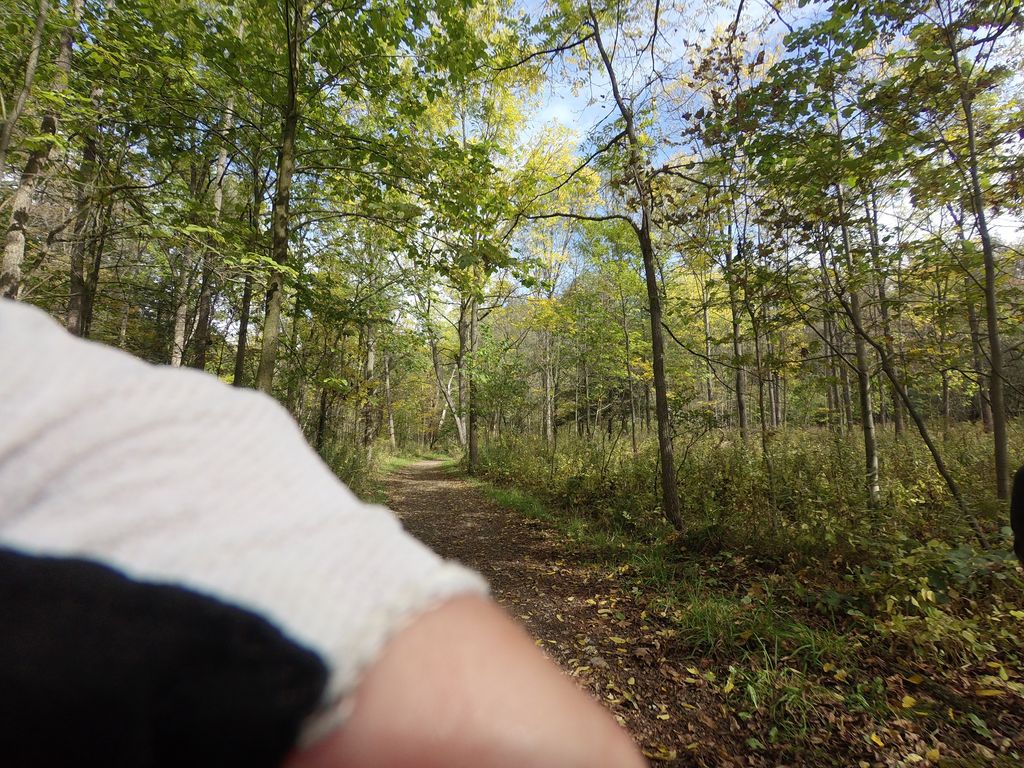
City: hamilton